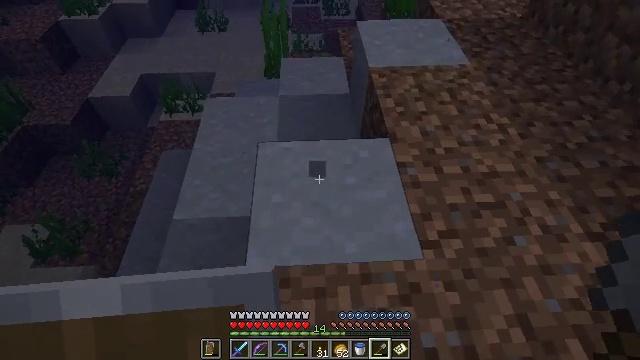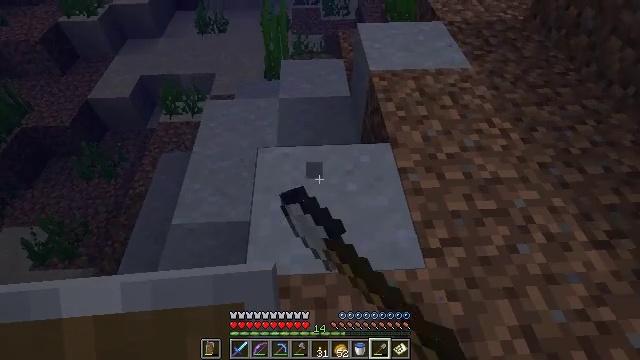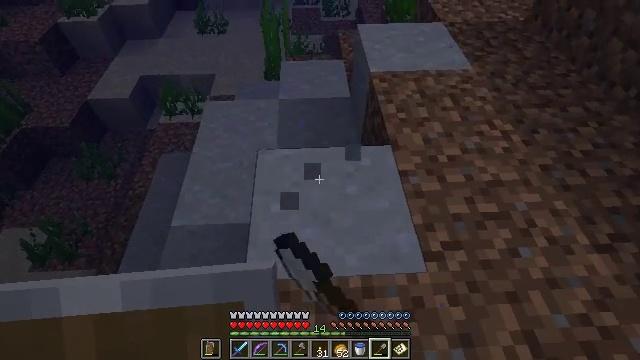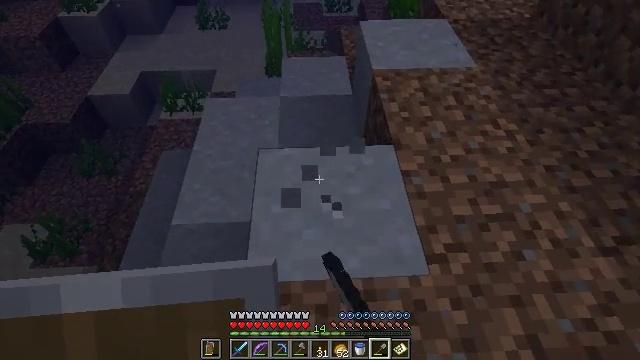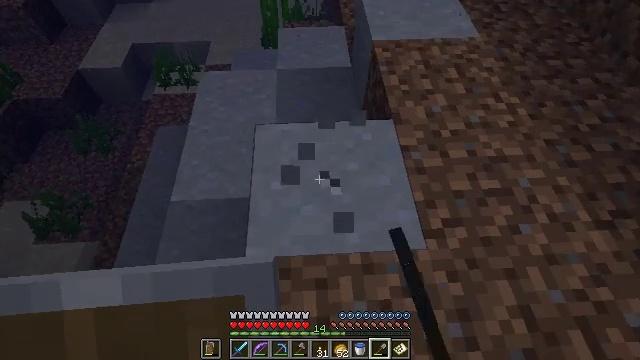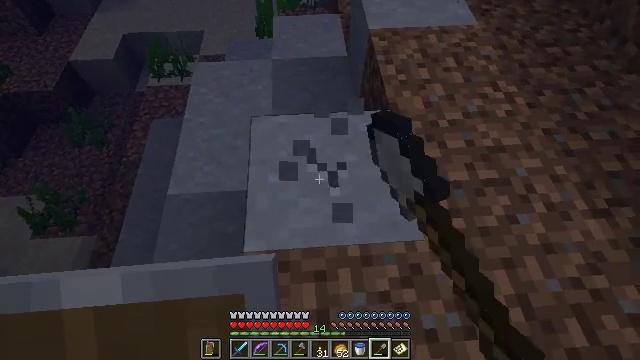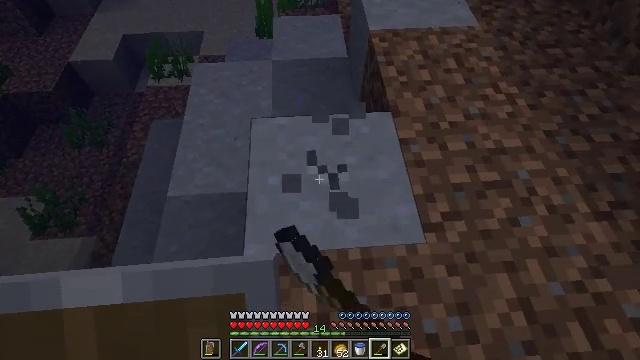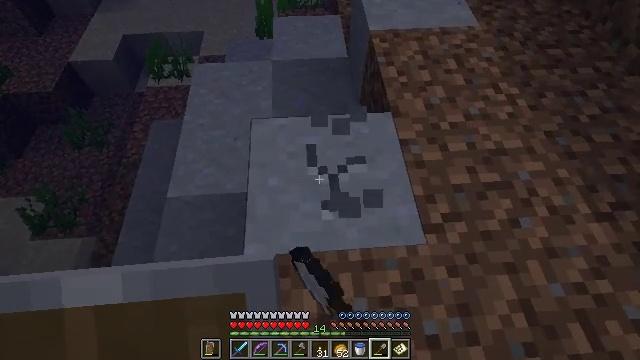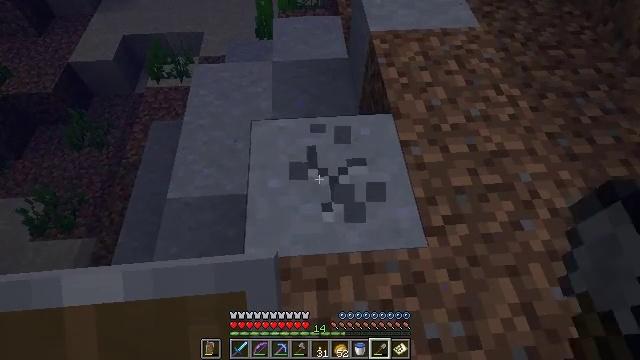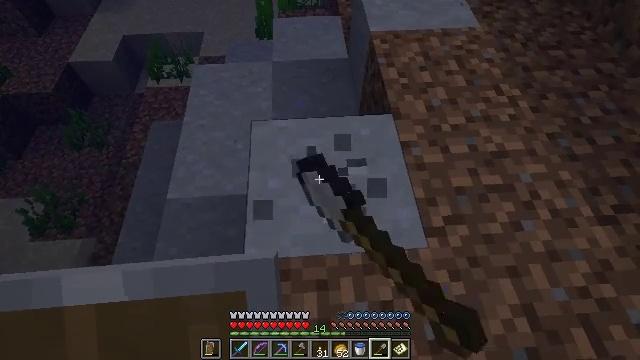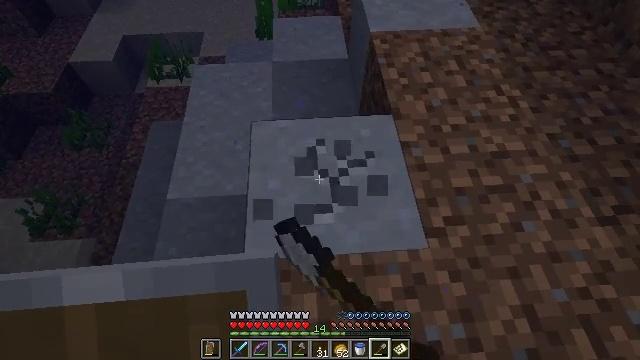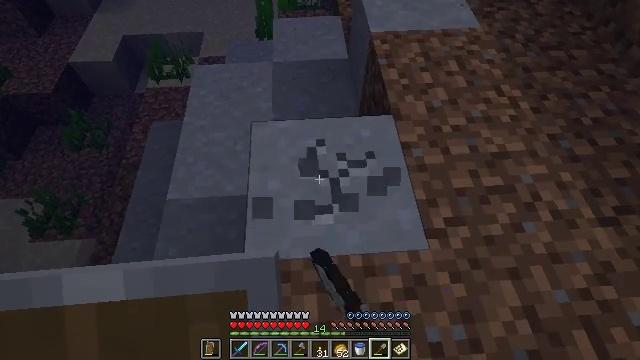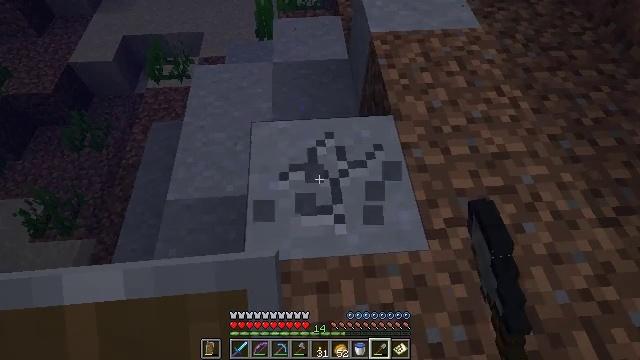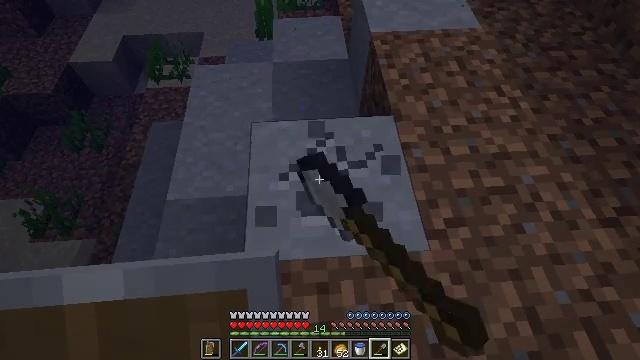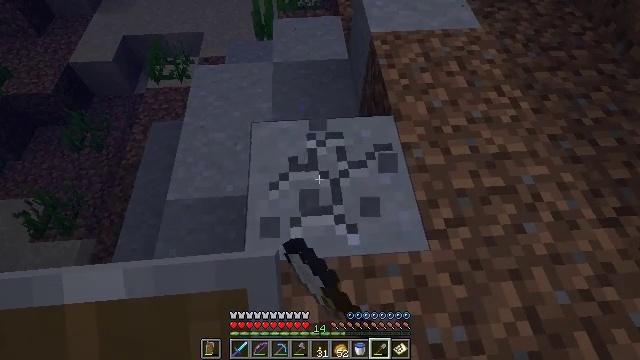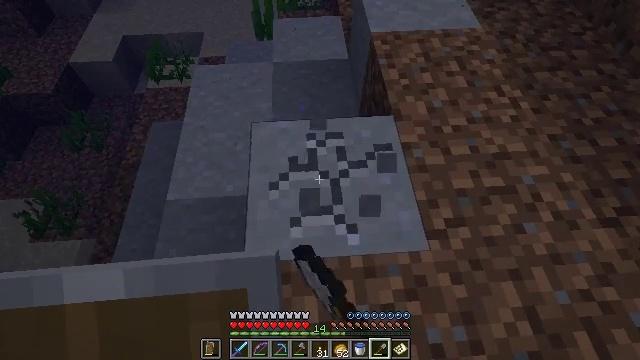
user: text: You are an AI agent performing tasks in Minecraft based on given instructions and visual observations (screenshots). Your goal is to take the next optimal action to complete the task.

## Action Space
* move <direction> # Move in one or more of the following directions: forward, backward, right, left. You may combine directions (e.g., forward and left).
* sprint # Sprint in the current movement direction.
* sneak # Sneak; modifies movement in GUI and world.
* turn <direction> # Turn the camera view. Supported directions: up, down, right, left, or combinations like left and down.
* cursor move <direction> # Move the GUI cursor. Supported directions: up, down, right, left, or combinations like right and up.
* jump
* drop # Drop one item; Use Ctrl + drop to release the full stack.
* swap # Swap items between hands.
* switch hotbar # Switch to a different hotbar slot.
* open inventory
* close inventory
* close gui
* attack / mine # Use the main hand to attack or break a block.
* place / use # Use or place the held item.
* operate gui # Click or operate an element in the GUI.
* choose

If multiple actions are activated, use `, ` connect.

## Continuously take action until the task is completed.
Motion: motion action
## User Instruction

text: Gather clay blocks.
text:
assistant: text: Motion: attack / mine
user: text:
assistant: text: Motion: attack / mine
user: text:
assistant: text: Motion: attack / mine
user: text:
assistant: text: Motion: turn down, attack / mine
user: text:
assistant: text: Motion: turn down, attack / mine
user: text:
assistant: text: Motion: attack / mine
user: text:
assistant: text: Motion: attack / mine
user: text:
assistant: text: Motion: attack / mine
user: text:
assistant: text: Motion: attack / mine
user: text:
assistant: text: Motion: attack / mine
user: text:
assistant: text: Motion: attack / mine
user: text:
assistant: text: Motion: attack / mine
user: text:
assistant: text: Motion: attack / mine
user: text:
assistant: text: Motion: attack / mine
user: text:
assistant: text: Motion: attack / mine
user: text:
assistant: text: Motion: attack / mine
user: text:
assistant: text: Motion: attack / mine
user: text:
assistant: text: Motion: attack / mine
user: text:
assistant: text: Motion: attack / mine
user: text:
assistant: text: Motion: attack / mine
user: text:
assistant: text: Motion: attack / mine
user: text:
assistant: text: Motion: attack / mine
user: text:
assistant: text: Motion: attack / mine
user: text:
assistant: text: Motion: attack / mine
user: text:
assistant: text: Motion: attack / mine
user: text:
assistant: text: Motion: attack / mine
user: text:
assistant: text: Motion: attack / mine
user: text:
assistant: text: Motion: move forward, turn right and up, attack / mine
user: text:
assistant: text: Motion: move forward, turn right and up, attack / mine
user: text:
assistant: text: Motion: move forward, turn right and up, attack / mine